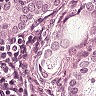
Metastatic tissue present: yes